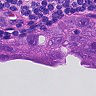
Metastatic tissue present: yes